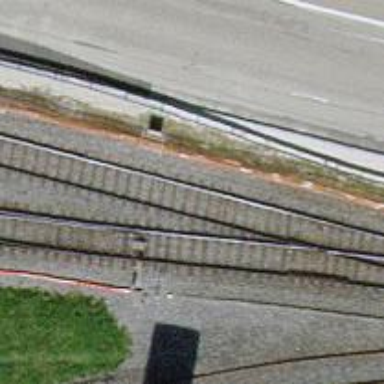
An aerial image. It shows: Railway switch.